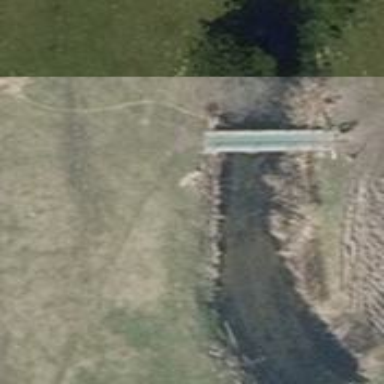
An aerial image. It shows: Sandy path that leads over bridge.